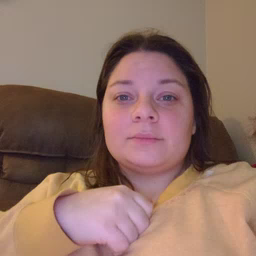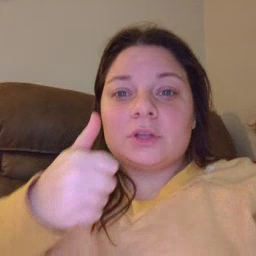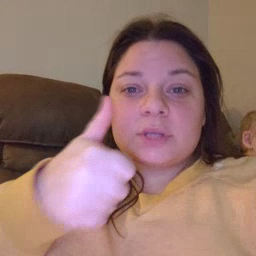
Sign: yourself